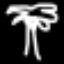
Label: palm tree